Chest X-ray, AP view. Patient: 69 years old, sex M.
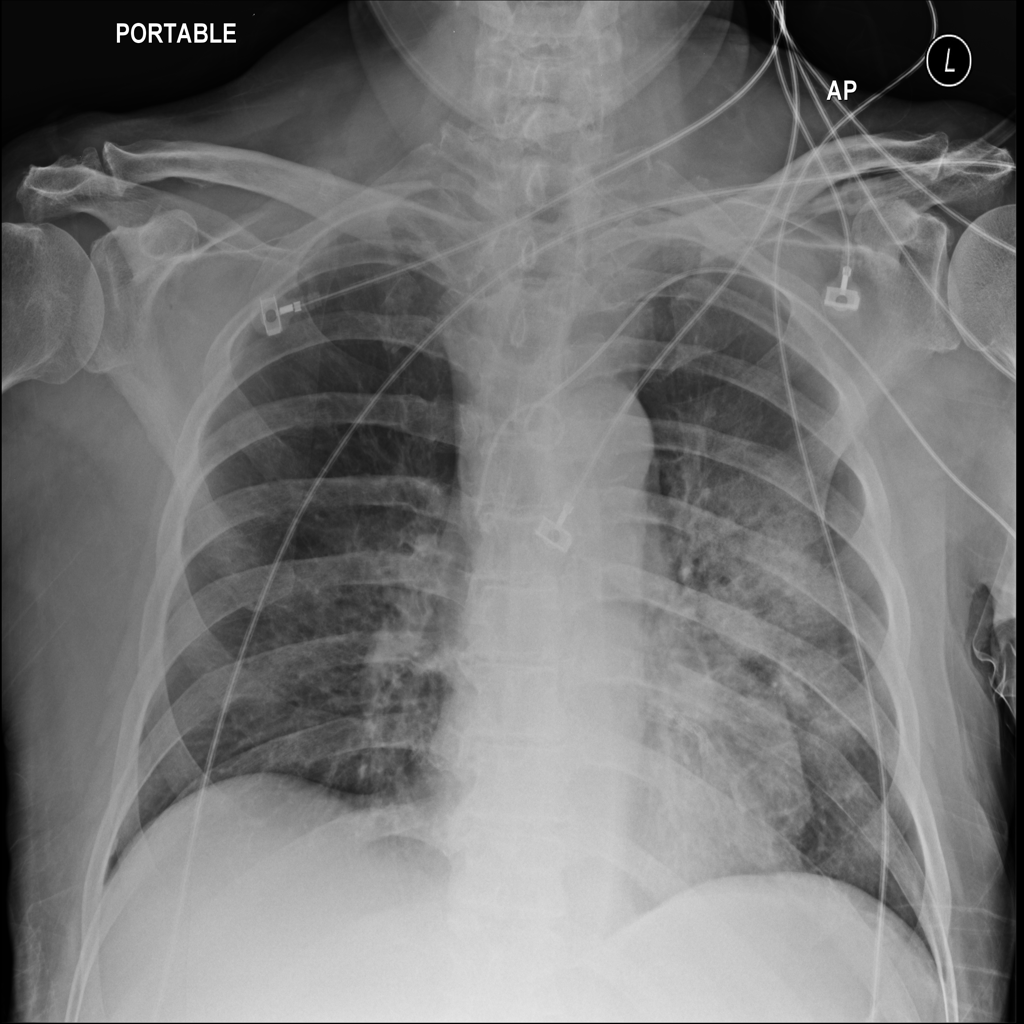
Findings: No Finding